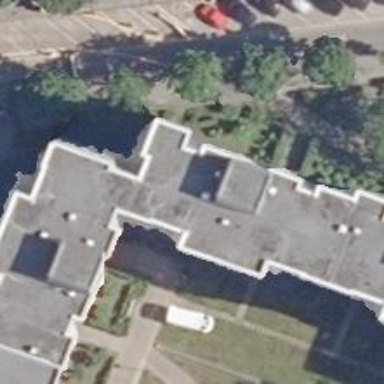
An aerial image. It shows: Apartment building with flat roof.